Question:
I have a plain blue cube object in IB called AppController. Here is the header file:
'''
//AppController.h
#import <Cocoa/Cocoa.h>
@interface AppController : NSObject <NSCoding>
@property (weak) IBOutlet NSView *view;
@property (assign) int numberOfPresses;
- (IBAction)buttonPressed:(id)sender;
@end
'''
As you can see it has an outlet to the view, a property called numberOfPresses, and and action tied to a button in IB.
Here is the implementation file
'''
//AppController.m
#import "AppController.h"
@implementation AppController
-(void)awakeFromNib {
NSLog(@" number of presses = %d", _numberOfPresses);
}
- (IBAction)buttonPressed:(id)sender {
_numberOfPresses++;
NSLog(@" number of presses = %d", _numberOfPresses);
}
#pragma mark - Coding Protocol
-(void)encodeWithCoder:(NSCoder *)aCoder {
[aCoder encodeInt:_numberOfPresses forKey:@"numberOfPresses"];
}
-(id)initWithCoder:(NSCoder *)aDecoder {
self = [super init];
if (self) {
_numberOfPresses = [aDecoder decodeIntForKey:@"numberOfPresses"];
}
return self;
}
@end
'''
As you can see, when the user presses on the button, the numberOfPresses is incremented. As I quit the app and fire it up again I would like
1. the numberOfPresses to be remembered.
2. The view outlet to stil be pointing to a valid view.
Now I always get 0 for numberOfPresses, and if I try to force the archiving using NSKeyedArchiver and NSKeyedUnarchiver from AppDelegate then I end up with view = null.
This problem is a general problem of archiving plain blue cube objects from IB. But I have not found an explanation of this on the Internet, although it should be a quite common problem. I must be missing or misunderstanding something.
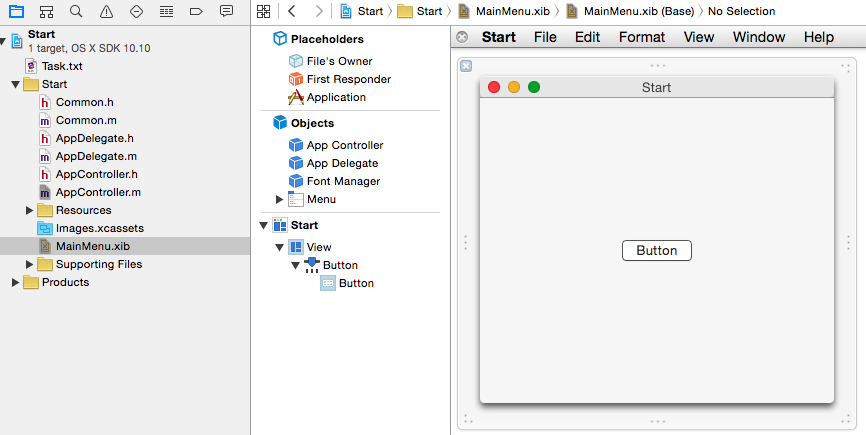
Answer: What I was after was a GENERAL solution that I could implement in ANY project and that ONLY uses NSCoding. (If anyone has a simpler solution, I would very much like to hear it). I ended up with a solution that works, by introducing two objects: a Hub, and a RootObject. The idea can be summarized in three points:
1. The idea is to free all objects that you want to archive from having any presence in the IB.
2. Introduce a Hub object which is responsible for all IB connections. The Hub is a blue cube in IB and has an outlet to AppDelegate. The AppDelegate has an outlet to the Hub.
3. Introduce a RootObject whose purpose is to propagate archiving to all objects that you want to archive. The RootObject is owned by the AppDelegate. The AppDelegate is responsible for initiating the archiving and unarchiving, and the RootObject is the mediator.